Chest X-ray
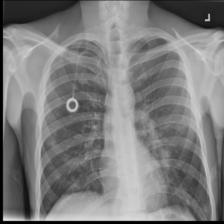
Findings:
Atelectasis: negative
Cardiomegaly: negative
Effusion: negative
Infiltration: negative
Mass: negative
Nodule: negative
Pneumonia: negative
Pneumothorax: negative
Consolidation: negative
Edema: negative
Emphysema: negative
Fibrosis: negative
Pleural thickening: negative
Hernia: negative